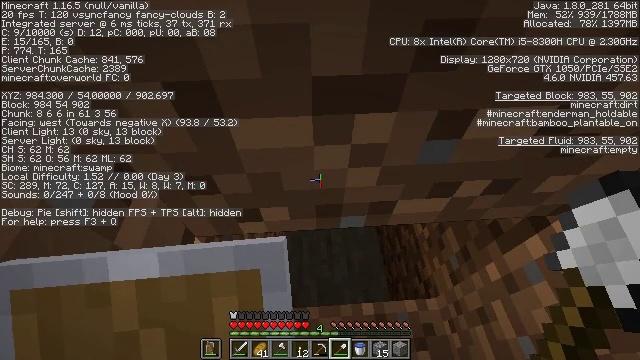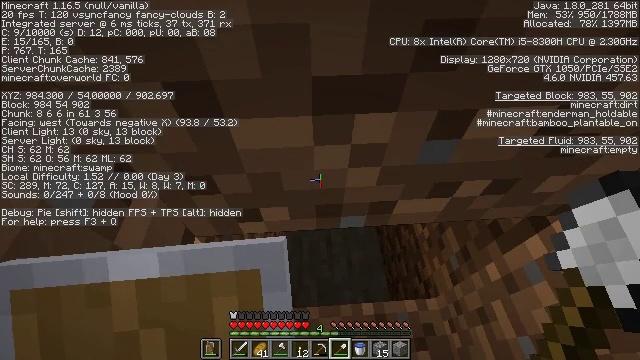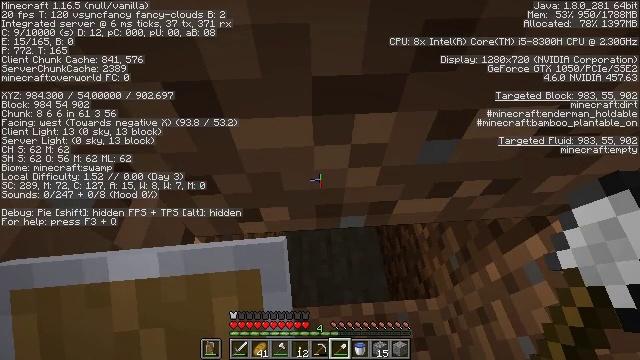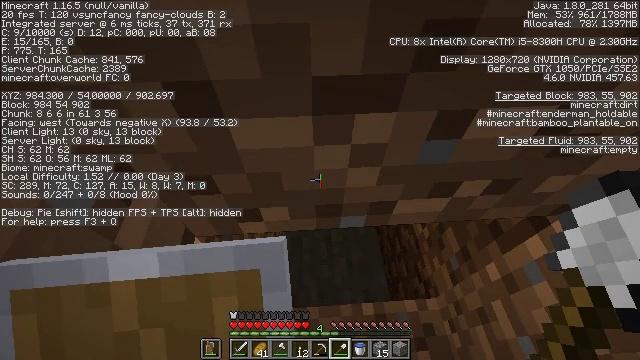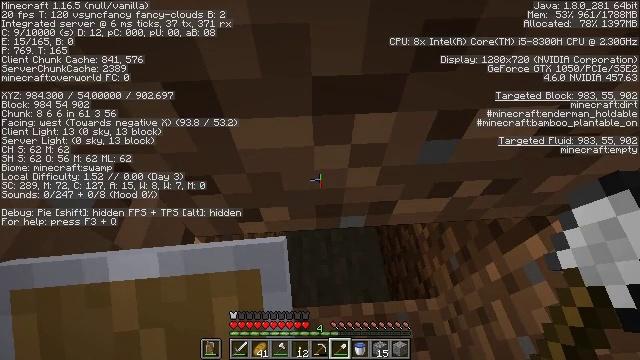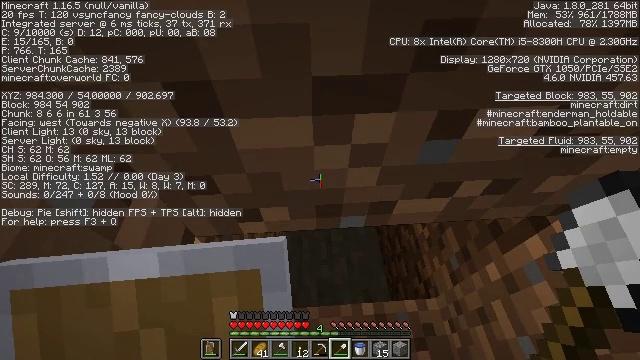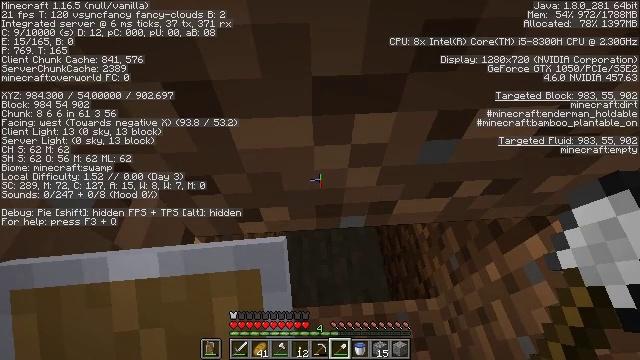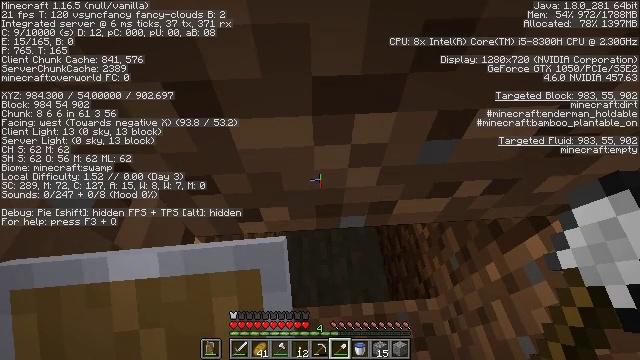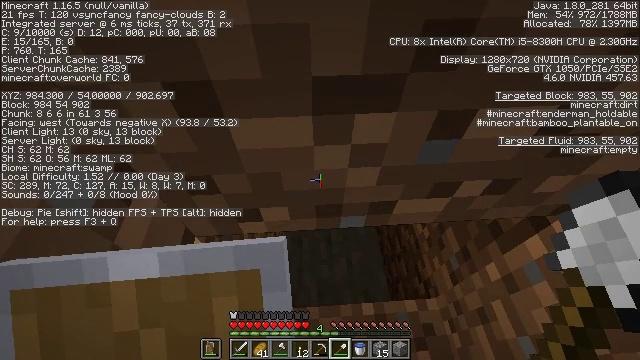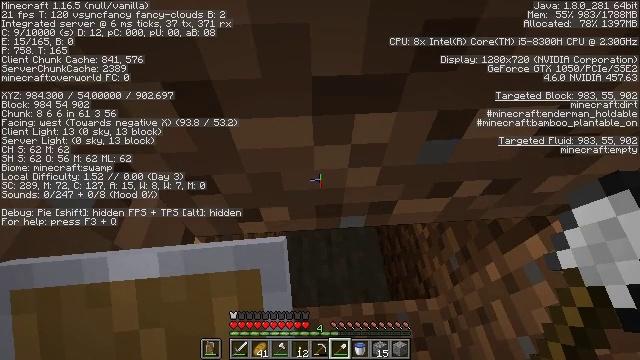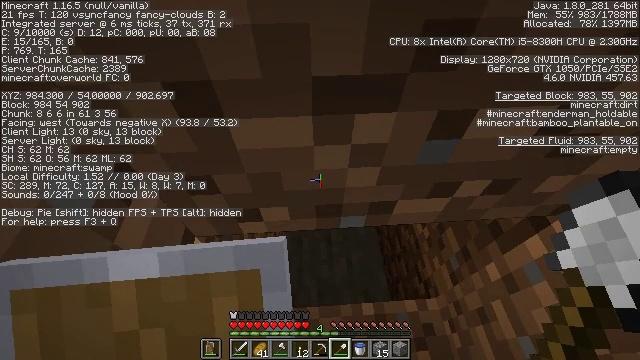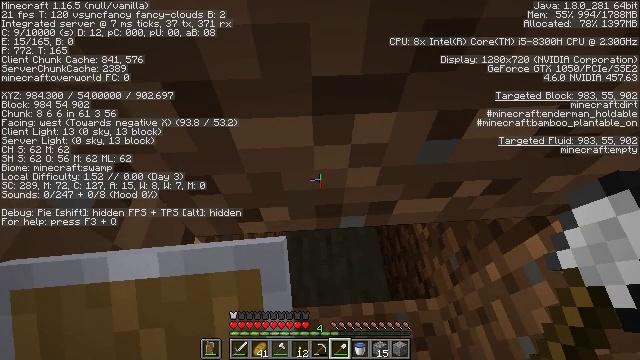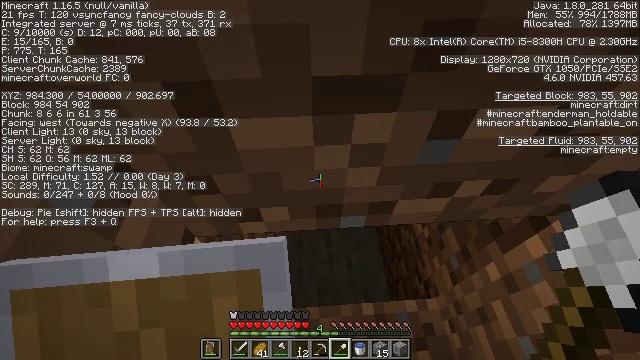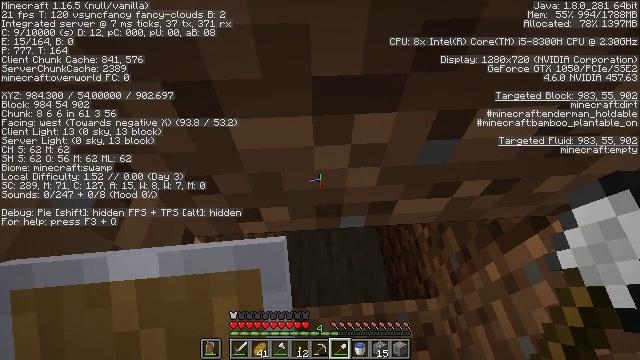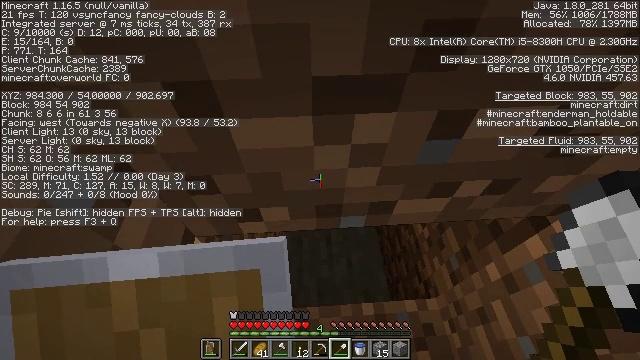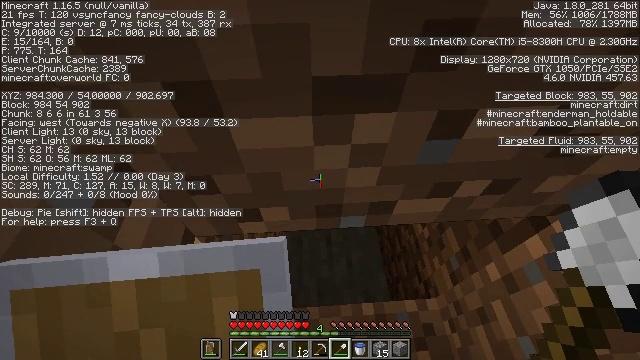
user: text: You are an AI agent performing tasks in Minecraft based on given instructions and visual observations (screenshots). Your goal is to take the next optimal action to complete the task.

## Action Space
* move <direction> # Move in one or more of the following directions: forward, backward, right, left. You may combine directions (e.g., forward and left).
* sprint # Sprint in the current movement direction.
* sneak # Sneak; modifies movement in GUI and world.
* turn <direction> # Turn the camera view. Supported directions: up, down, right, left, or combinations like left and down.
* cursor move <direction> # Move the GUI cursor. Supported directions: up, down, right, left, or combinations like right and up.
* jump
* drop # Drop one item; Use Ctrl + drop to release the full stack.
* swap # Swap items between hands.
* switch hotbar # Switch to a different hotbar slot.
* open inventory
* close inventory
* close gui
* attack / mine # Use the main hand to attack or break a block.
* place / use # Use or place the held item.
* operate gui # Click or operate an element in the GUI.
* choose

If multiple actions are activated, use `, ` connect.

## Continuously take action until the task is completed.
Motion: motion action
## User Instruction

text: Take down the wall torch for reuse.
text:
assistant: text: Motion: no_op
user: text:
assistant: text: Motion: no_op
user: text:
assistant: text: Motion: no_op
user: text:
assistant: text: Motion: no_op
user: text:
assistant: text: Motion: no_op
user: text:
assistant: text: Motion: no_op
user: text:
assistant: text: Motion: no_op
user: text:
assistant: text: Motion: no_op
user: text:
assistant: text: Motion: no_op
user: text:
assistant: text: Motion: no_op
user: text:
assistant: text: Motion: no_op
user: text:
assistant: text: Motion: no_op
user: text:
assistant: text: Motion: no_op
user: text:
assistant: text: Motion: no_op
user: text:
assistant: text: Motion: no_op
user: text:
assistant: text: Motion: no_op
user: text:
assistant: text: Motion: no_op
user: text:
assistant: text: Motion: no_op
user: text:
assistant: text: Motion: no_op
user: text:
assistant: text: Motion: no_op
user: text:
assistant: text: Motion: no_op
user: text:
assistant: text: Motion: no_op
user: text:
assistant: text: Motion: no_op
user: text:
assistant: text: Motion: no_op
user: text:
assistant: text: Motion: no_op
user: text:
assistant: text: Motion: no_op
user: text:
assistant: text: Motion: no_op
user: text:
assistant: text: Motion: no_op
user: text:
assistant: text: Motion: no_op
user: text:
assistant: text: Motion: no_op